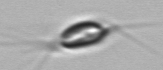
Label: Chrysochromulina